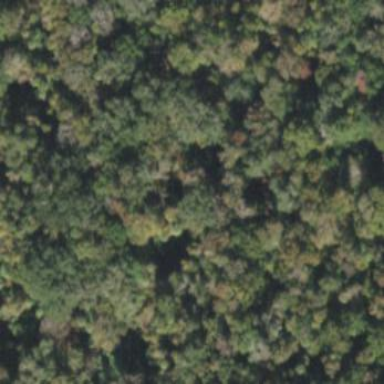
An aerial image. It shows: Mixed woodland with various types of leaves.